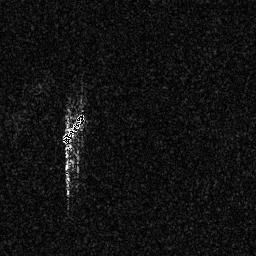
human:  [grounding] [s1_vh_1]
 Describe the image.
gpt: In the satellite image, there is  <ref>1 medium ship </ref> <box>[[23, 42, 33, 55, 0]]</box> located at left.